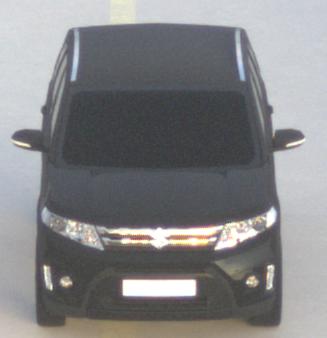
Make: Suzuki
Model: Vitara 1.6
Detailed model: Vitara (LY)
Model produced from: 2015/04
Model produced until: 2018/08
Doors: 5
Color: black
Road condition: dry road
Daytime: sunrise or sunset
Contrast: low contrast